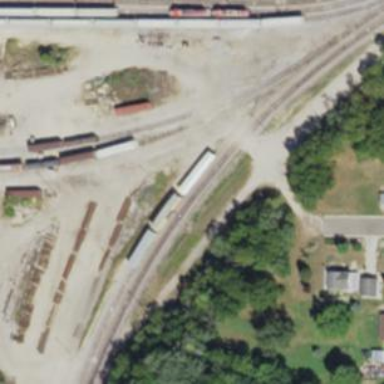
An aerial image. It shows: Railway yard.